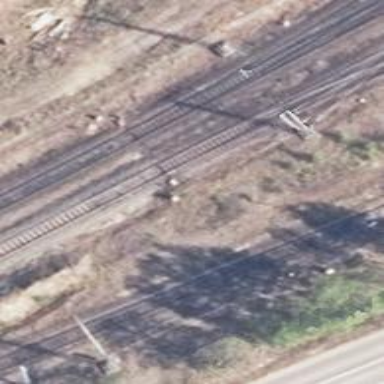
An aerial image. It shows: Railway switch.